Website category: restaurant
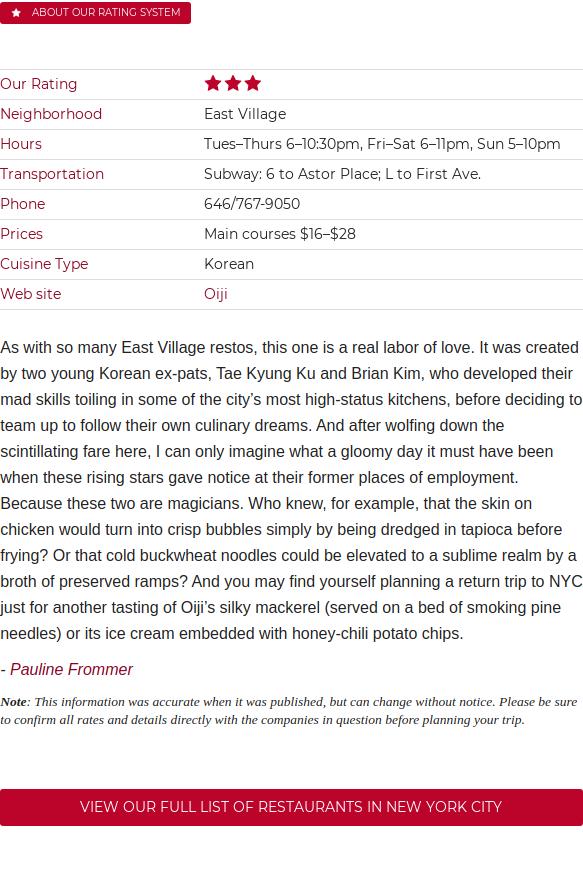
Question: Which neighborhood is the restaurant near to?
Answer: East Village

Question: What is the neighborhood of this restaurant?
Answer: East Village

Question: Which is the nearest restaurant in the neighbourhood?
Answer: East Village

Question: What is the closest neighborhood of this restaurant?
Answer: East Village

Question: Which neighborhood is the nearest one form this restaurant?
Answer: East Village

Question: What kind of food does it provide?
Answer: Korean

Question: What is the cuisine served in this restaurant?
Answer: Korean

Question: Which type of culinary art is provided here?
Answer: Korean

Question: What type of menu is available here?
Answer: Korean

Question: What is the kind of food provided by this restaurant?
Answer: Korean

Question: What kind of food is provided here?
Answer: Korean

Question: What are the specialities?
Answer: Korean

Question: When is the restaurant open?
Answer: TuesThurs 610:30pm, FriSat 611pm, Sun 510pm

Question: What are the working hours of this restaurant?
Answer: TuesThurs 610:30pm, FriSat 611pm, Sun 510pm

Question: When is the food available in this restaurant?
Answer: TuesThurs 610:30pm, FriSat 611pm, Sun 510pm

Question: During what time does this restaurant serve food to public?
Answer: TuesThurs 610:30pm, FriSat 611pm, Sun 510pm

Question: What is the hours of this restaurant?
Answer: TuesThurs 610:30pm, FriSat 611pm, Sun 510pm

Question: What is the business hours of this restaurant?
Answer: TuesThurs 610:30pm, FriSat 611pm, Sun 510pm

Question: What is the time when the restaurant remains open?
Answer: TuesThurs 610:30pm, FriSat 611pm, Sun 510pm

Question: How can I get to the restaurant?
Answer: Subway: 6 to Astor Place; L to First Ave.

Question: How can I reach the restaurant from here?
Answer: Subway: 6 to Astor Place; L to First Ave.

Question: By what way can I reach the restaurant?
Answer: Subway: 6 to Astor Place; L to First Ave.

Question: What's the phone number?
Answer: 646/767-9050

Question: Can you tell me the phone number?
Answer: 646/767-9050

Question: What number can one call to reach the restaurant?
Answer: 646/767-9050

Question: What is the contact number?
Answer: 646/767-9050

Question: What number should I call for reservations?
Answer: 646/767-9050

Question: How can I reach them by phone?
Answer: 646/767-9050

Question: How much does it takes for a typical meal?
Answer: Main courses $16$28

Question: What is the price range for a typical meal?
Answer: Main courses $16$28

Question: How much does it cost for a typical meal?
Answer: Main courses $16$28

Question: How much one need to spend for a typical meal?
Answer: Main courses $16$28